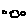
Label: cloud